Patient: sex F, age 31
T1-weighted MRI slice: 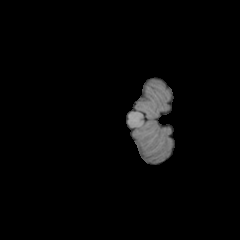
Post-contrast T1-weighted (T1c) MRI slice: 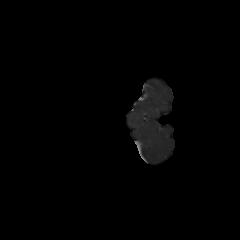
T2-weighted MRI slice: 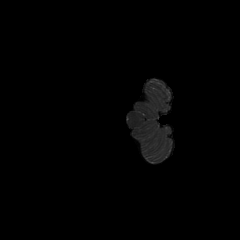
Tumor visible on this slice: no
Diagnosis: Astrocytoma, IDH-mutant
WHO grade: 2